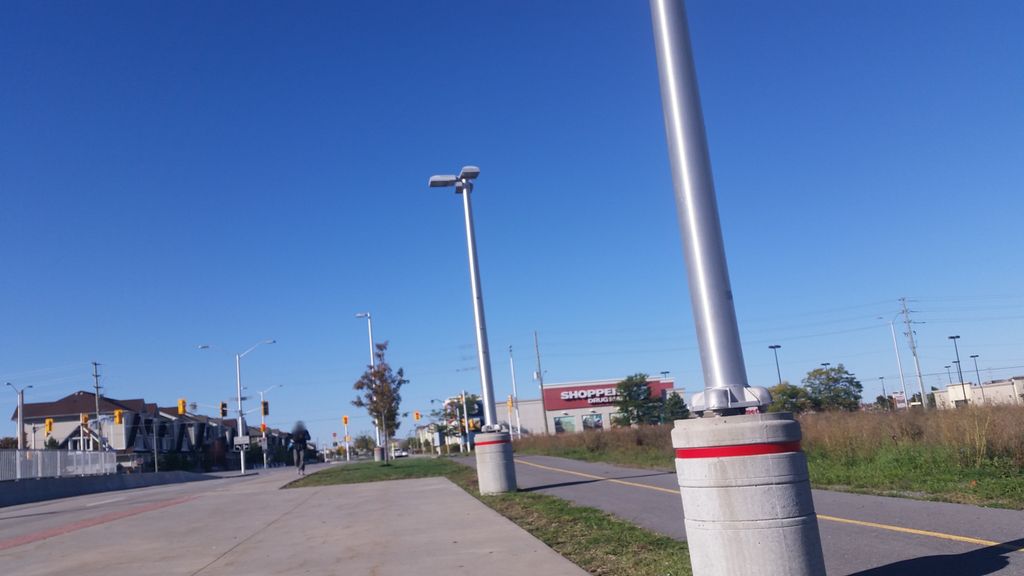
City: ottawa-gatineau